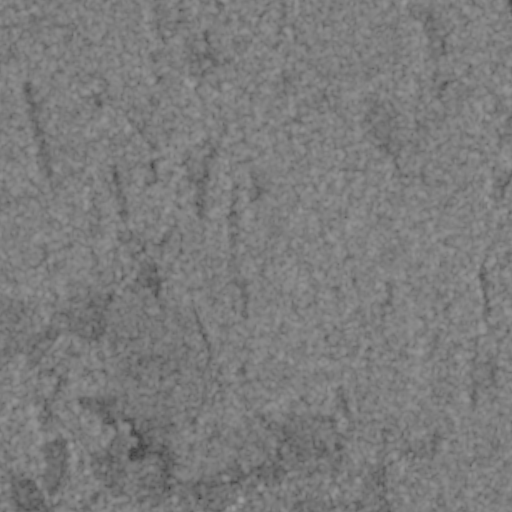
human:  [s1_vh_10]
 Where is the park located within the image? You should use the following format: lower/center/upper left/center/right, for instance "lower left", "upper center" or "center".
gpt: The park is located in the lower of the image.
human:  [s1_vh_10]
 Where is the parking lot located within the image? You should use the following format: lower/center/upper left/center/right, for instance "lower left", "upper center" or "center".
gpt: The parking lot is located in the lower center of the image.
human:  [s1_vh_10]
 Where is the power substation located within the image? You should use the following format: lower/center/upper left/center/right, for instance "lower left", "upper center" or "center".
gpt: The power substation is located in the lower center of the image.
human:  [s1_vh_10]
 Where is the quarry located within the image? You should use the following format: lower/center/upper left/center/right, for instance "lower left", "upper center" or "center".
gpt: The quarry is located in the lower left of the image.
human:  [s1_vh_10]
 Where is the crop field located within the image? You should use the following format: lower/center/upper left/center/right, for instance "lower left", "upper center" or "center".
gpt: There is no crop field in the image.

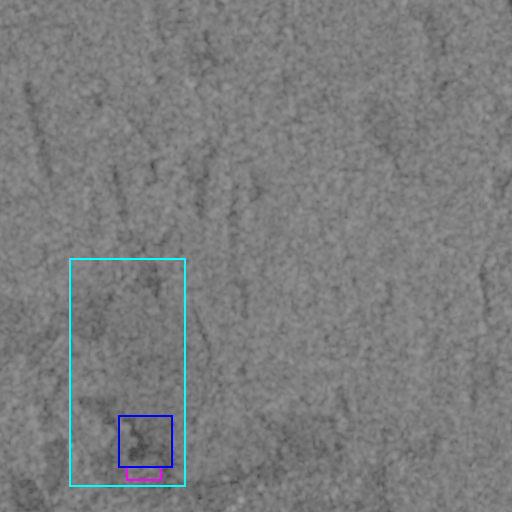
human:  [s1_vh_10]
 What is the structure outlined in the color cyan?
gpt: The structure outlined in cyan is a crop field.
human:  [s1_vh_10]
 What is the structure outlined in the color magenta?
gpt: The structure outlined in magenta is a park.
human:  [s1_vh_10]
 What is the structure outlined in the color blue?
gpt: The structure outlined in blue is a quarry.
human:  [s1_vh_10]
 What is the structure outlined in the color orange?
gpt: There is no orange outline.